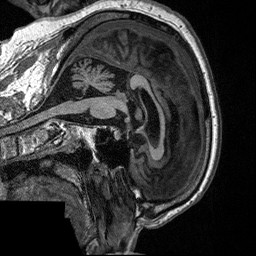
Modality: T1w
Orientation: sagittal
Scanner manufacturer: siemens
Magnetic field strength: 3 T
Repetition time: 2.2 s
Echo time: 0.00234 s